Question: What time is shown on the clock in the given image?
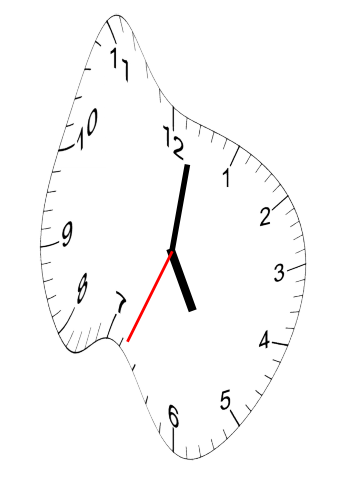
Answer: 05:01:34